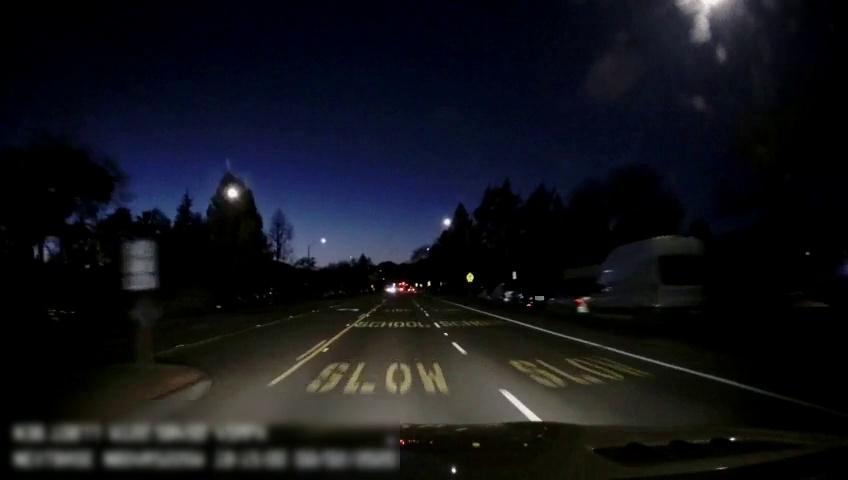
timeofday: Night
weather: Other
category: Drivable Space
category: Drivable Space
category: Vehicles | Car
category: Vehicles | SUV
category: Vehicles | Car
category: Vehicles | Car
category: Vehicles | Van
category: Lanes | Alternate Lane
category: Lanes | Current Lane
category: Lanes | Current Lane